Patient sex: F
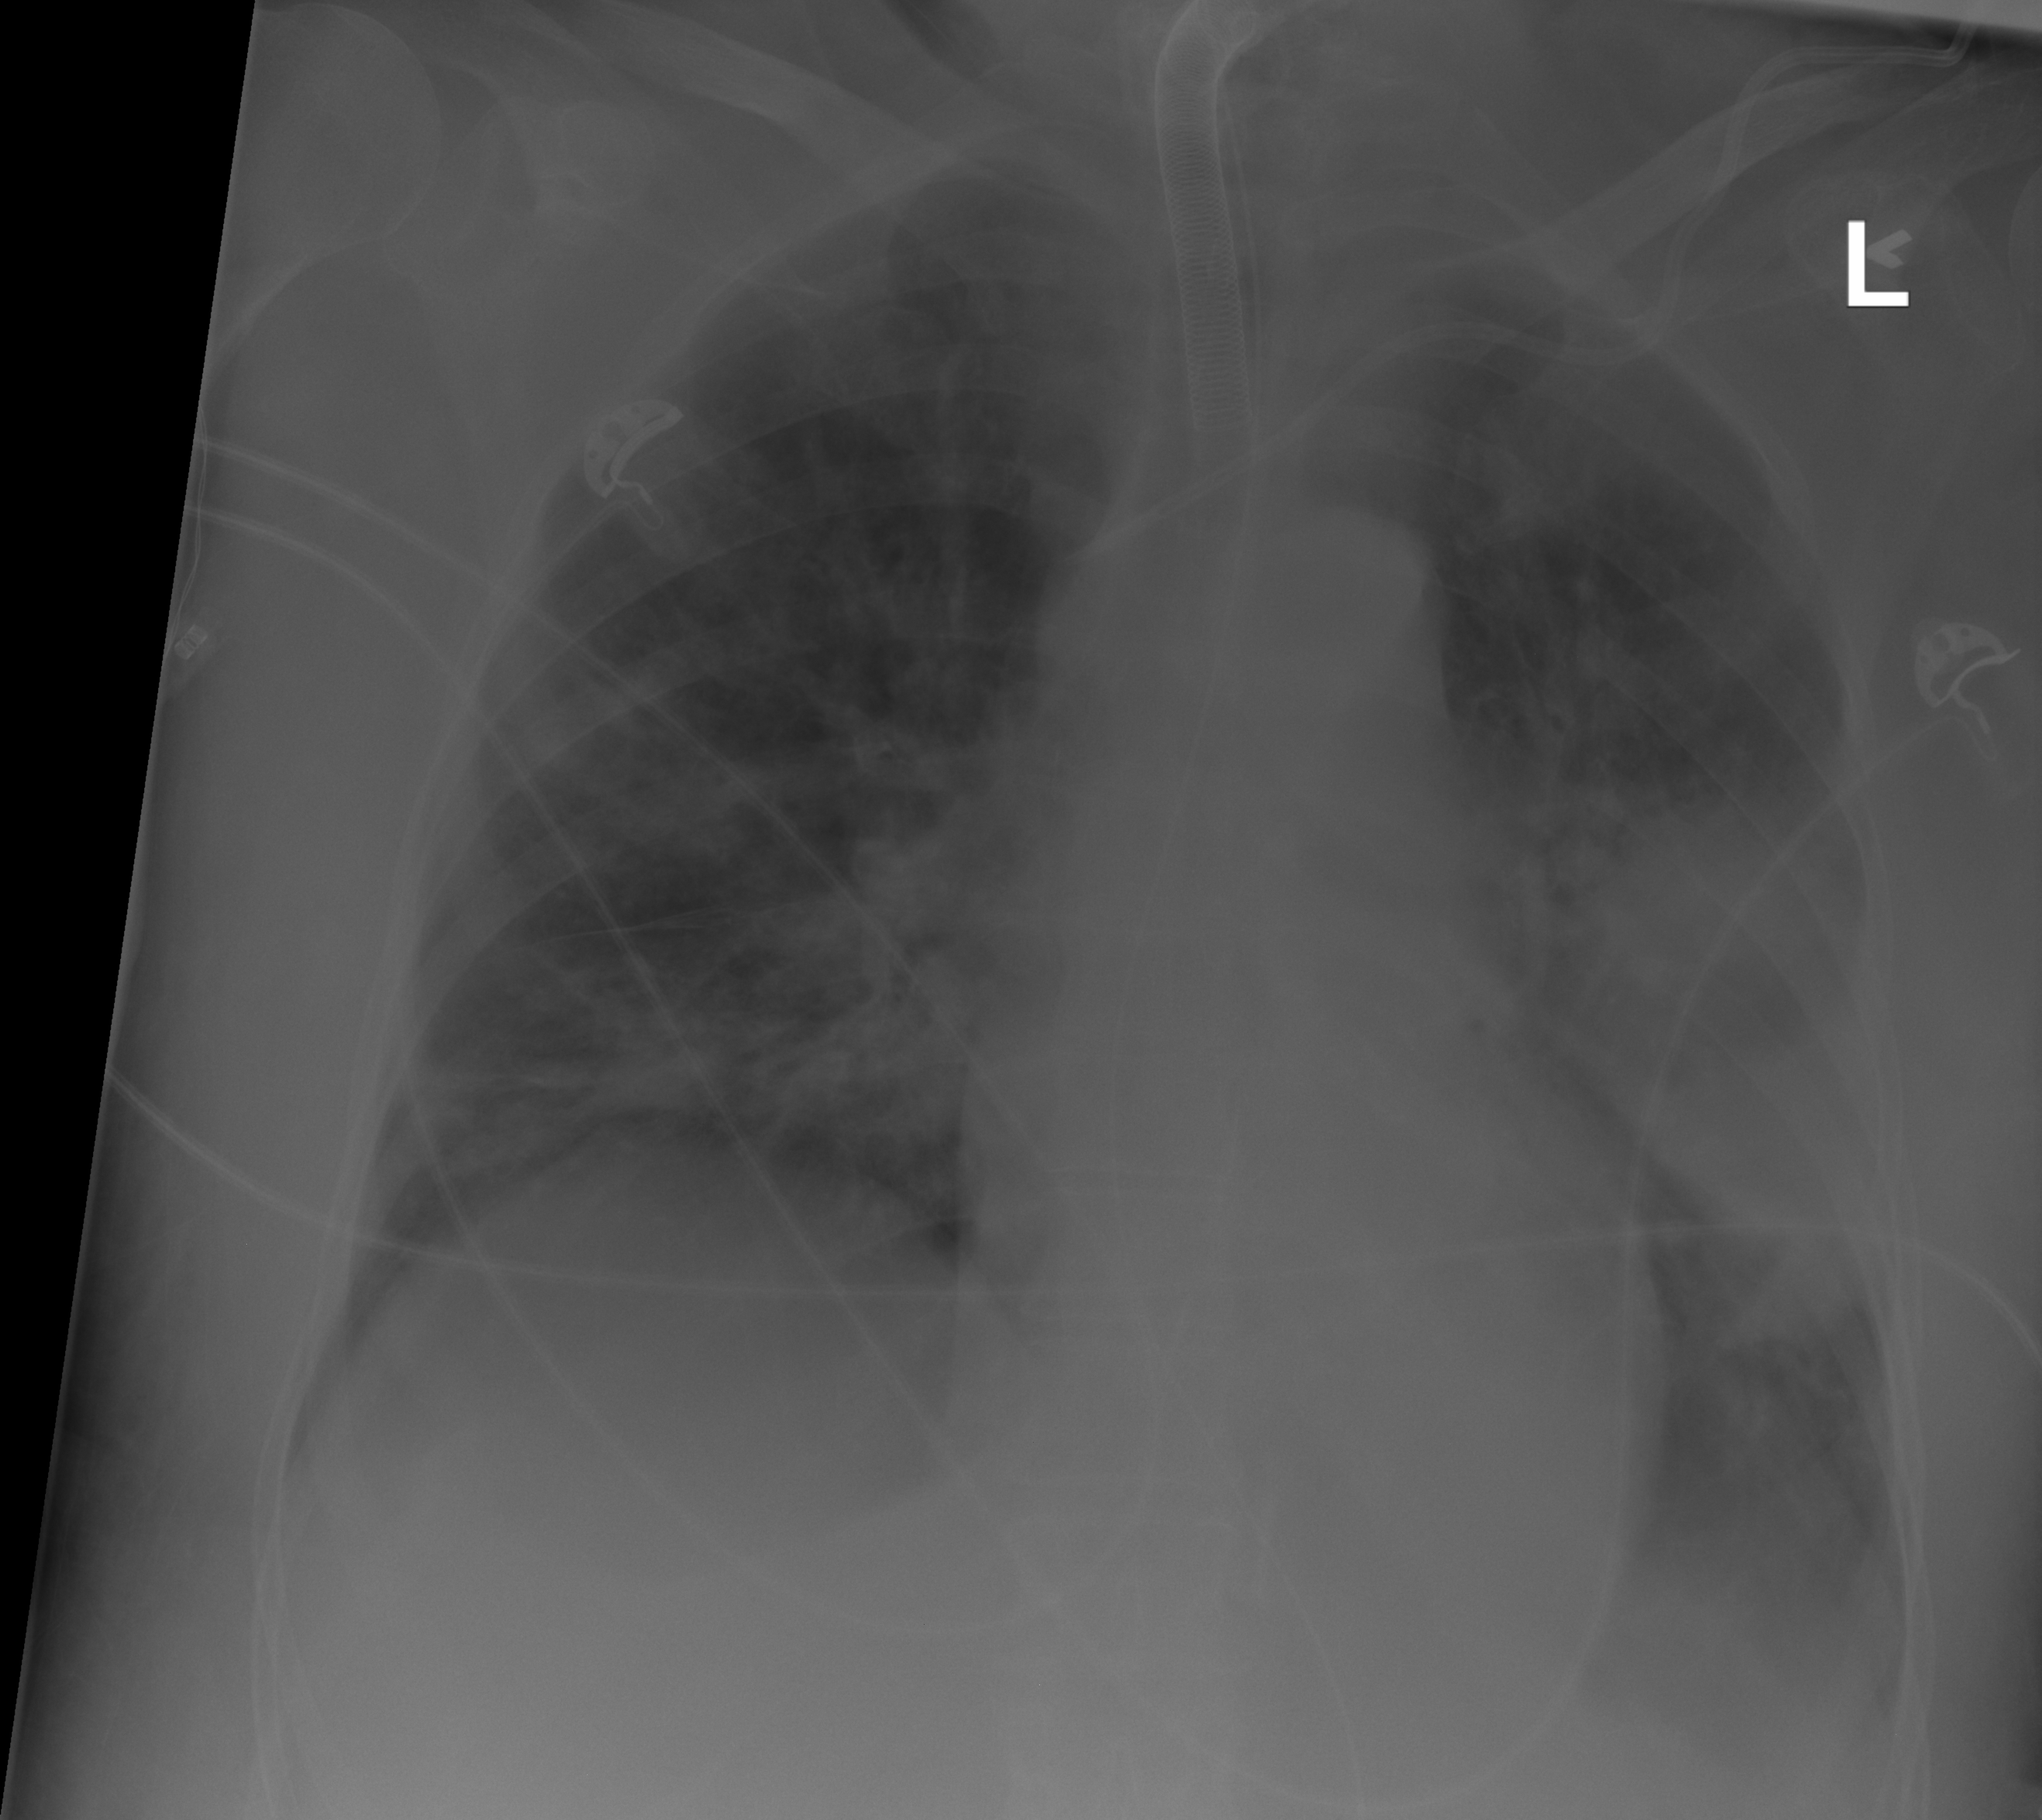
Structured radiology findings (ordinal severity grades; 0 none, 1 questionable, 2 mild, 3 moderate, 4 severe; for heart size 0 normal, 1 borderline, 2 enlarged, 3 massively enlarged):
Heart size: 0
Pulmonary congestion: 0
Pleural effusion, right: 1
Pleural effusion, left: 2
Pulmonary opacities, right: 2
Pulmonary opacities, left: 3
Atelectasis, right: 2
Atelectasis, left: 3